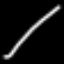
Label: line